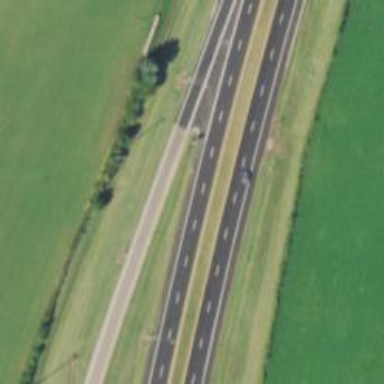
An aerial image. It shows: Trunk link highway.